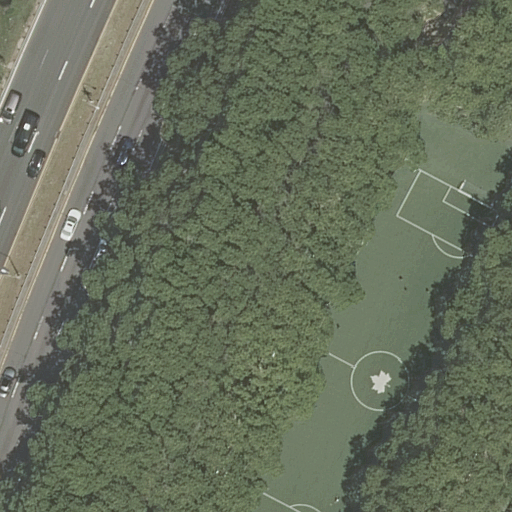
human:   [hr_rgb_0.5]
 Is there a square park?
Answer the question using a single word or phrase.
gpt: no

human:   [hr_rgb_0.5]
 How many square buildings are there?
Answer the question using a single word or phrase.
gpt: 0

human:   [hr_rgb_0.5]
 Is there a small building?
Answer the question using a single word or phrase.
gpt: no

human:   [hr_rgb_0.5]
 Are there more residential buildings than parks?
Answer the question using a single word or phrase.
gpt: no

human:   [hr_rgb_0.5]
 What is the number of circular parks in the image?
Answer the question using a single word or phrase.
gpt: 0

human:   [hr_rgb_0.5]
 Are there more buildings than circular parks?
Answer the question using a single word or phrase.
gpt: no

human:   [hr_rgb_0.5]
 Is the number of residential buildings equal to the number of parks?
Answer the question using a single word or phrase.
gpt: no

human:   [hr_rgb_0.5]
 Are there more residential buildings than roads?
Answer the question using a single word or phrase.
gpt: no

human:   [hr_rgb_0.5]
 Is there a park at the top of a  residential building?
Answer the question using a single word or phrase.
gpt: no

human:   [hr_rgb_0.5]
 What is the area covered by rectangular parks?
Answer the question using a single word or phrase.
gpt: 18274m2

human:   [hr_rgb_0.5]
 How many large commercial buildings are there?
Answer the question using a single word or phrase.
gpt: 0

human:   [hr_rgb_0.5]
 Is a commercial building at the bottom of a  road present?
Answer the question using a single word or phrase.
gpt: no

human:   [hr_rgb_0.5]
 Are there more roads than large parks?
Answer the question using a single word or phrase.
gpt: no

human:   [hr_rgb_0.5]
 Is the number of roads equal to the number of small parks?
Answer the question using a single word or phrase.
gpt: no

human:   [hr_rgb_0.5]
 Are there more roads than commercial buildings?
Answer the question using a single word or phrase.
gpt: yes

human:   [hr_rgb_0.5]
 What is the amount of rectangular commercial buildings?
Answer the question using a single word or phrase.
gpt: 0

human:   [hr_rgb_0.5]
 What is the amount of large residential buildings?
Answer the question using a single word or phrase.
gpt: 0

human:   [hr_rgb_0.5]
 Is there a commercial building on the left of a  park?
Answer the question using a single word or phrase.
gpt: no

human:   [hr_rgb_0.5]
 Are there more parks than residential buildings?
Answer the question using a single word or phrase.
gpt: yes

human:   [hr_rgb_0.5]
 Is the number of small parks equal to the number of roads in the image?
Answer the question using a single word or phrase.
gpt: no

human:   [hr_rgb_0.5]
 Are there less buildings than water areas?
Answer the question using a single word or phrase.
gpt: no

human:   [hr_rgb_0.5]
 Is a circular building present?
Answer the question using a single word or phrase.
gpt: no

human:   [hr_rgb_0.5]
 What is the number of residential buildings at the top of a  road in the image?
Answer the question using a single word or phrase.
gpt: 0

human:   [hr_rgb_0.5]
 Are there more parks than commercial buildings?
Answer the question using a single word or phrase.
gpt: yes

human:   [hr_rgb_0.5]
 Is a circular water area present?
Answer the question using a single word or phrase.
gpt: no

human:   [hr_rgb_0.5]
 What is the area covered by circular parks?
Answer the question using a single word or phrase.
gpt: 0m2

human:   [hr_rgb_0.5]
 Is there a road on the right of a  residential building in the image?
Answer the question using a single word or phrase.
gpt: no

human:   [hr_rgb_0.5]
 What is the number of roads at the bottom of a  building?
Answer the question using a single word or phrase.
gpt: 0

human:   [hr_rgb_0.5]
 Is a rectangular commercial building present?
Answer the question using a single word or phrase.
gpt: no

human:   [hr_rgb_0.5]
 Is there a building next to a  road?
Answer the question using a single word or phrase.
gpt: no

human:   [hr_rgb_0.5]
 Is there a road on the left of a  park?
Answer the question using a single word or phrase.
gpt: yes

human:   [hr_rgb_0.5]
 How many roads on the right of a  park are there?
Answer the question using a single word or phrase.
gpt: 3

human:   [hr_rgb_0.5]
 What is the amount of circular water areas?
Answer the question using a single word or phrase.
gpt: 0

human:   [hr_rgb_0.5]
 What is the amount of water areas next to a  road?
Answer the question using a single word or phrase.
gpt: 0

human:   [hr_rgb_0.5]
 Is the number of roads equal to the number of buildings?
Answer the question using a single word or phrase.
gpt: no

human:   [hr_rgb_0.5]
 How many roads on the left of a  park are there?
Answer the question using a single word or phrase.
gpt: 3